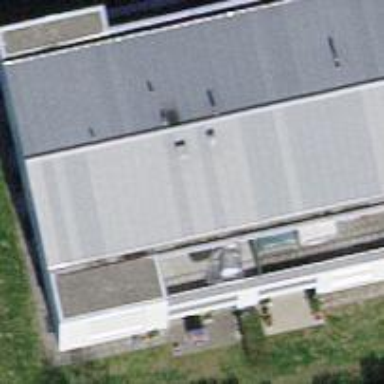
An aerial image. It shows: Building with flat roof.